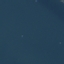
Land use / land cover class: SeaLake